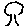
Label: tree